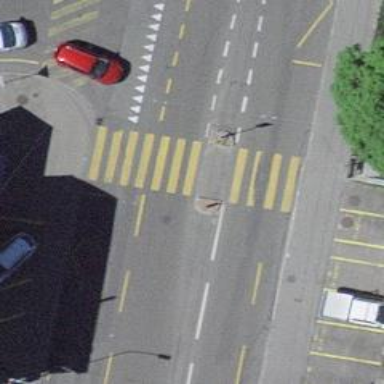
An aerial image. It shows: Uncontrolled crossing with central island on the road.